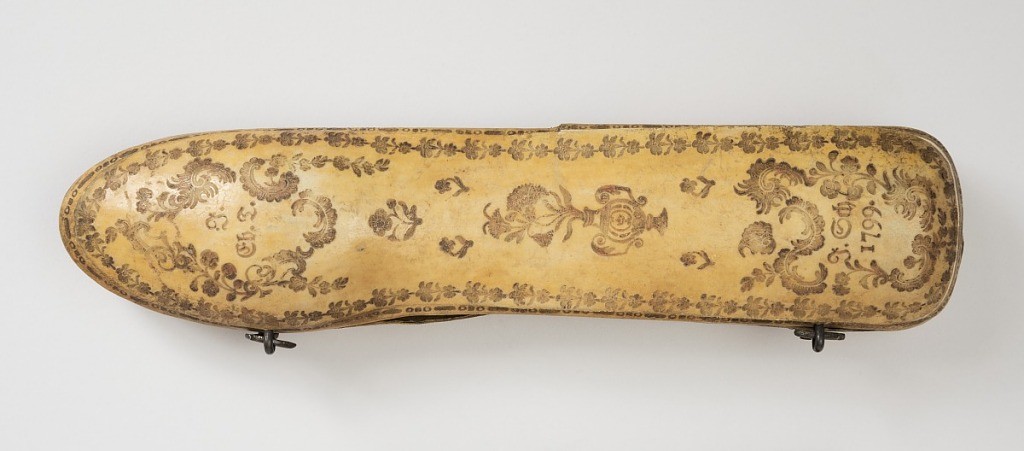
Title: Cutlery case
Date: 1799
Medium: Wood, parchment
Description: Long shaped faded red case enriched with stamped designs of scrolls, flowers, flowers in a vase, the letters T G b L above and T Sch with the date 1799 below, all within a border of repeated flowers. Lined with kid.